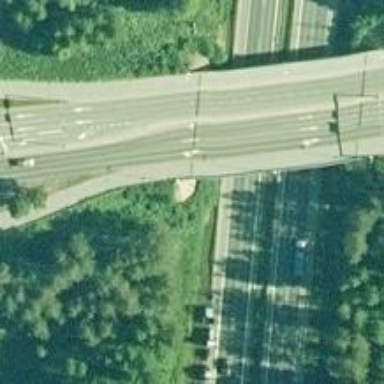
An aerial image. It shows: Asphalt cycleway on bridge.